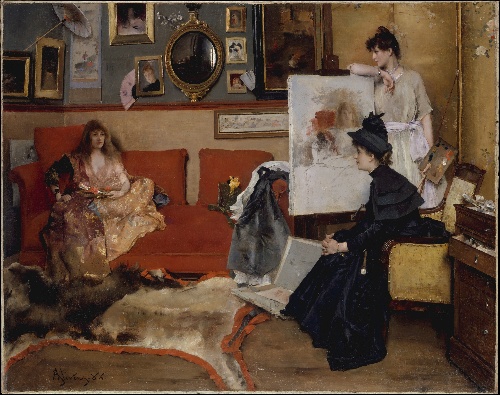
Title: In the Studio
Artist: Alfred Stevens
Artist bio: Belgian, Brussels 1823–1906 Paris
Date: 1888
Object type: Painting
Classification: Paintings
Medium: Oil on canvas
Dimensions: 42 x 53 1/2 in. (106.7 x 135.9 cm)
Department: European Paintings
Credit line: Gift of Mrs. Charles Wrightsman, 1986
Accession year: 1986
Repository: Metropolitan Museum of Art, New York, NY
Tags: Painting|Interiors|Women|Artists